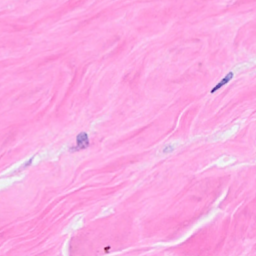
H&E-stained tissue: Breast